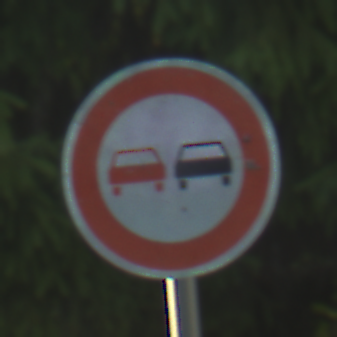
Verkehrszeichen: Ueberholverbot
Umgebung: Outdoor, Suburban
Tageszeit: SunriseSunset
Wetter: PartlyCloudy
Licht: Natural
Jahreszeit: NotSpecified
Kontrast: MediumContrast